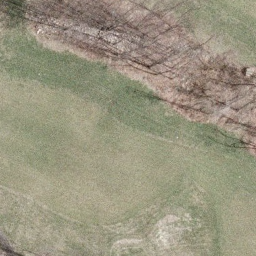
Label: golf course